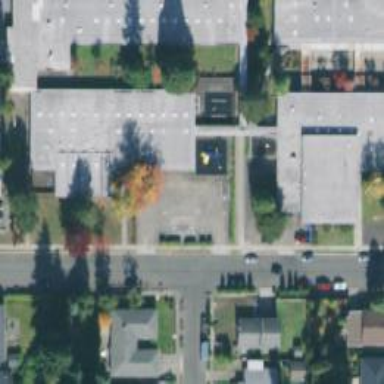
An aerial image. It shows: Parking space is available.